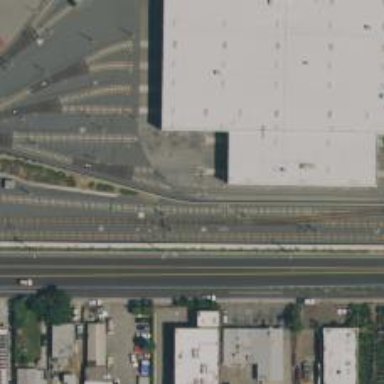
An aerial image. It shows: Light rail yard with electrified contact lines.